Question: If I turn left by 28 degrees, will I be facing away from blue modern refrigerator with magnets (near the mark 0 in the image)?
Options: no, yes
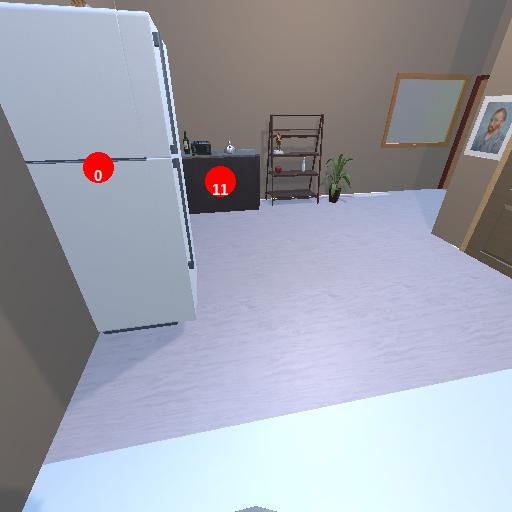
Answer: no